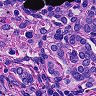
Metastatic tissue present: yes